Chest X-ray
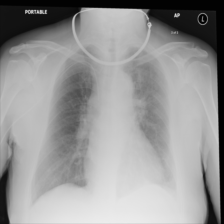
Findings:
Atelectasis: negative
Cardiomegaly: negative
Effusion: negative
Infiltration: negative
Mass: negative
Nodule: negative
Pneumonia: negative
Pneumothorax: negative
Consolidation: negative
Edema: negative
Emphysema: negative
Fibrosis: negative
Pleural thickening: negative
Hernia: negative